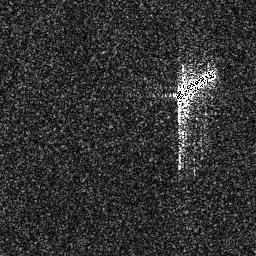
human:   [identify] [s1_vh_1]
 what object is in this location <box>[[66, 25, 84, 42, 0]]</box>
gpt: <ref>1 large ship at the right</ref>